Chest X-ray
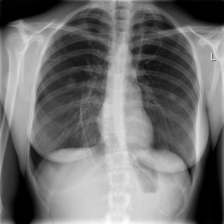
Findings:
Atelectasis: negative
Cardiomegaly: negative
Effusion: negative
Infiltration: negative
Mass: negative
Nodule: positive
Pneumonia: negative
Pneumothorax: negative
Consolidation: negative
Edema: negative
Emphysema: negative
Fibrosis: negative
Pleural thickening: negative
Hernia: negative